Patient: sex F, age 41
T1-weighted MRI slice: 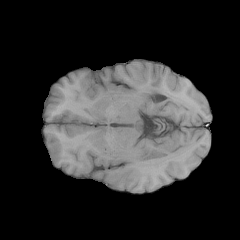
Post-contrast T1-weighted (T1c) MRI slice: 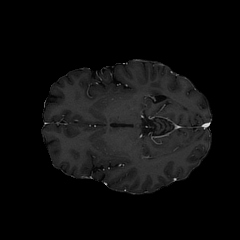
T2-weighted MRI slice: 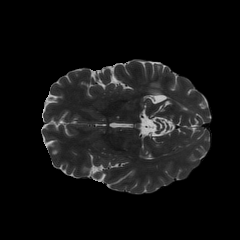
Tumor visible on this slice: no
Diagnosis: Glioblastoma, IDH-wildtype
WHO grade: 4